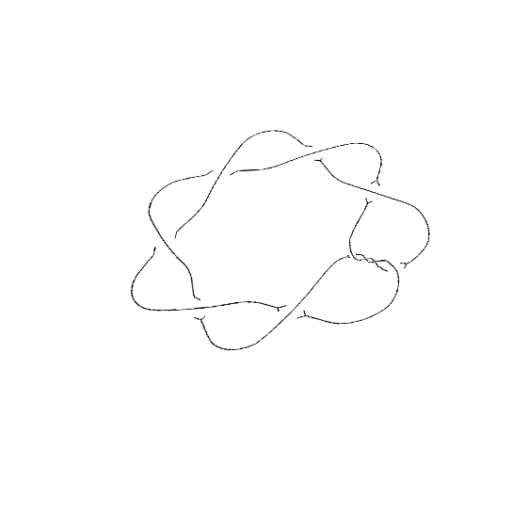
Crossing number: 10